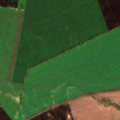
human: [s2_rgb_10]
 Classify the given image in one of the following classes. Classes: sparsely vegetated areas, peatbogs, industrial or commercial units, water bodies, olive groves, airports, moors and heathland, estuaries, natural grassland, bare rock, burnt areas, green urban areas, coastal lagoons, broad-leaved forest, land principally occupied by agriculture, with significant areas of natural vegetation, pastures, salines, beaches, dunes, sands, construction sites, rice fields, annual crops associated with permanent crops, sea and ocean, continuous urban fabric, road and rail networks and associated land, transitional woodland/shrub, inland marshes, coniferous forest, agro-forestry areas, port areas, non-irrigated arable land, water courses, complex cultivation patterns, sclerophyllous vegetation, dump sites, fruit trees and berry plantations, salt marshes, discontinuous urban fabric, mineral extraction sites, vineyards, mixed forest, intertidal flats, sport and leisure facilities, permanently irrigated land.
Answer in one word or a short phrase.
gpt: non-irrigated arable land